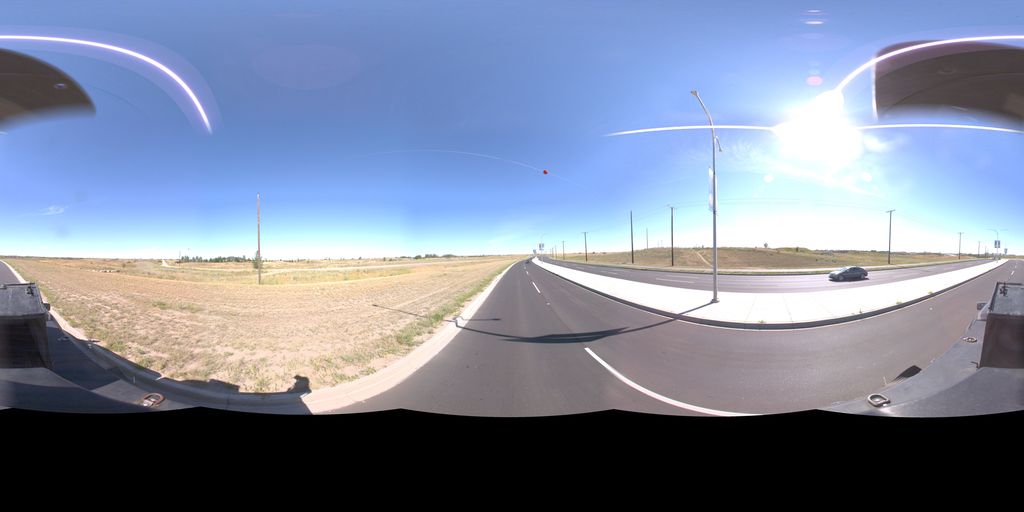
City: saskatoon